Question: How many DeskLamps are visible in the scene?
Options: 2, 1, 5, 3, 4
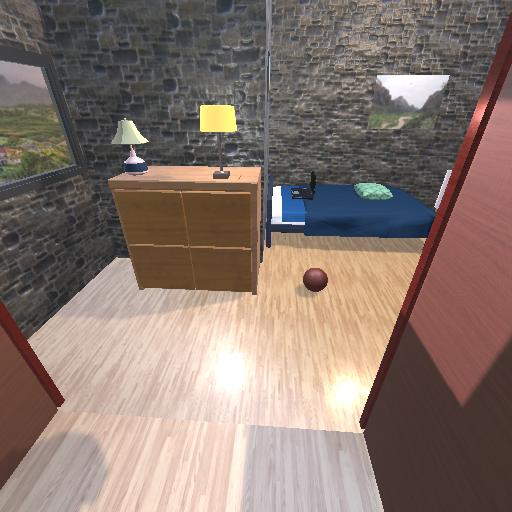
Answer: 2